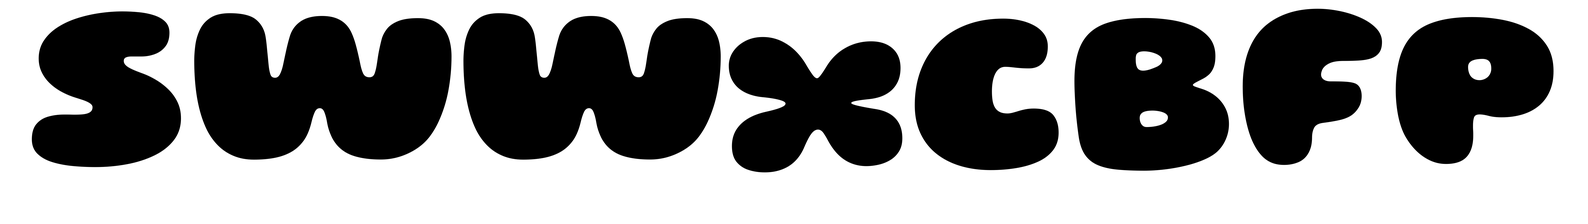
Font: Gluten_Black